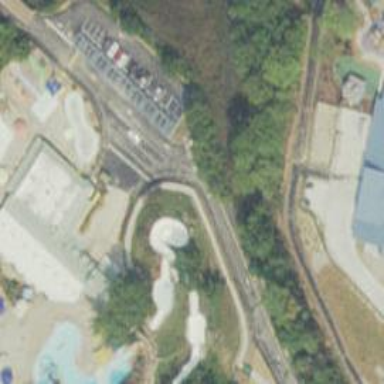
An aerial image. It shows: Water slide attraction.